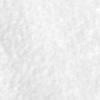
Label: no_change